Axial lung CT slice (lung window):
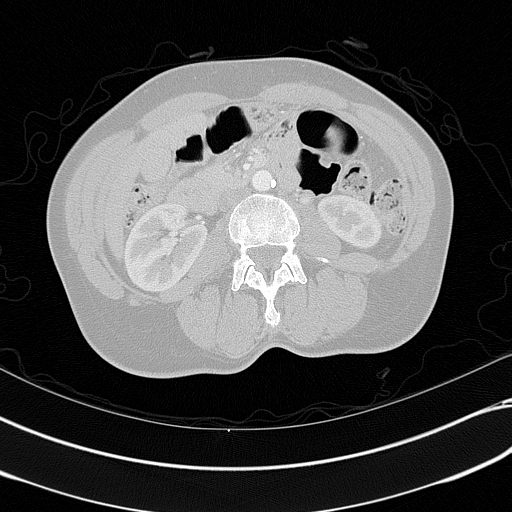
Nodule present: no